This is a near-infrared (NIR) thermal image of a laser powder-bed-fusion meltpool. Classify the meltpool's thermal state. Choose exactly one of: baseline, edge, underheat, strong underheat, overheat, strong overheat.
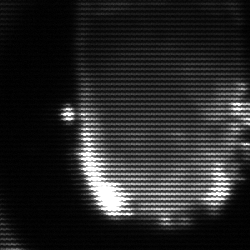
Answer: baseline